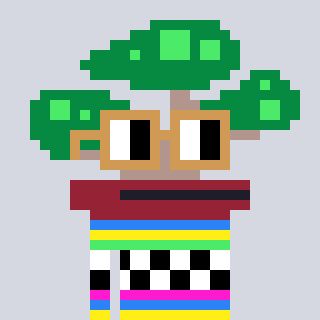
a pixel art character with square brown glasses, a bonsai-shaped head and a magenta-colored body on a cool background